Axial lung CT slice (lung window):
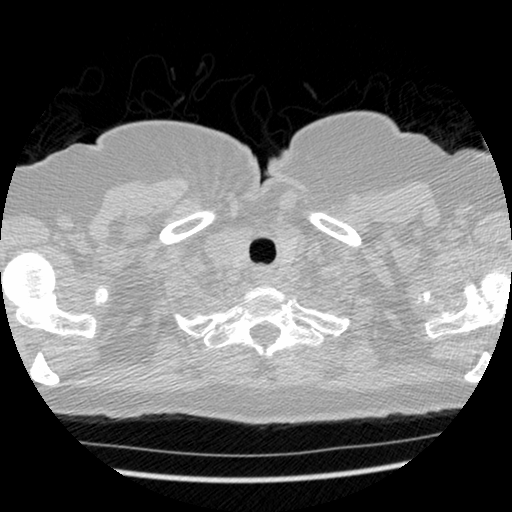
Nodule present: no